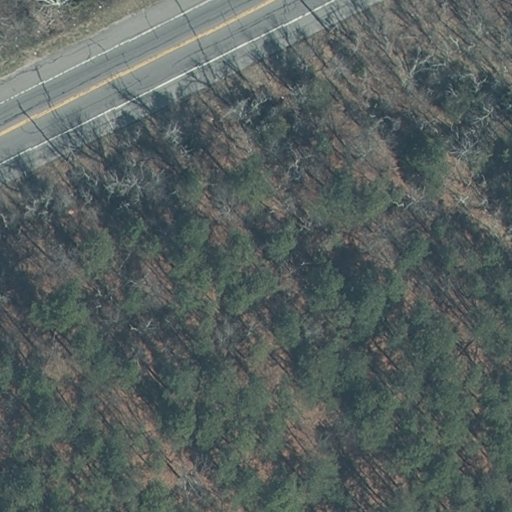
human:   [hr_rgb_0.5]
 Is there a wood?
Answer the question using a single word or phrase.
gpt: yes

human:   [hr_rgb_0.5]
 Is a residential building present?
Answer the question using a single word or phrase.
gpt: no

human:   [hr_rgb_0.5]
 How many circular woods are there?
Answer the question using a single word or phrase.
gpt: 0

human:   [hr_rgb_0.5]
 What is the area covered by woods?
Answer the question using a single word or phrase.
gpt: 6378m2

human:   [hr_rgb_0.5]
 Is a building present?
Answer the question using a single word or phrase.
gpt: no

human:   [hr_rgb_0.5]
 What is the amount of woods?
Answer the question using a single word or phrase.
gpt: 2

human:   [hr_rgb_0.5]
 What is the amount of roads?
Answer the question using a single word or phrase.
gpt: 1

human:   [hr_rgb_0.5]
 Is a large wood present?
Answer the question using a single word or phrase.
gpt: yes

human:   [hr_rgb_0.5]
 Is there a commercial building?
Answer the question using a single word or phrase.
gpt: no

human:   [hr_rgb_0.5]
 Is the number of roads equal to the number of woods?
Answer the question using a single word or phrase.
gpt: no

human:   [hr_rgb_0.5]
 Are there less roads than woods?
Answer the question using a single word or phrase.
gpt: yes

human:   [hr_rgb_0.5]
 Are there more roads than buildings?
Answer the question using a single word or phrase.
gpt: yes

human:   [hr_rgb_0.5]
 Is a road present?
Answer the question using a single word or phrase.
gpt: yes

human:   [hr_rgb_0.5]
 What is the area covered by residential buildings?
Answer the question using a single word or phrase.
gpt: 0m2

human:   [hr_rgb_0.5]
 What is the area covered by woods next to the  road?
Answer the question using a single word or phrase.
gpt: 6378m2

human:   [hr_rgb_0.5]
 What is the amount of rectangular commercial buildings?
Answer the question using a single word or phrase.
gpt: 0

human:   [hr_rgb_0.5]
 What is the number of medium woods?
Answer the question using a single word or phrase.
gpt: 0

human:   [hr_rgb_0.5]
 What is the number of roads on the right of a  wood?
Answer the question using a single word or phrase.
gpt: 1

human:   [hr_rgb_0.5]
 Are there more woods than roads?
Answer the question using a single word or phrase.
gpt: yes

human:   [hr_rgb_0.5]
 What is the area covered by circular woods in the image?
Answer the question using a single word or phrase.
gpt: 0m2

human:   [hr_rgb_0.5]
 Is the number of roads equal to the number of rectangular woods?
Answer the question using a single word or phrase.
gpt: no

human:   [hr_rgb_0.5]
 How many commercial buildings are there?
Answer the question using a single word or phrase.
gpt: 0

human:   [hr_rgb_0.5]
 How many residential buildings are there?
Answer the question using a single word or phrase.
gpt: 0

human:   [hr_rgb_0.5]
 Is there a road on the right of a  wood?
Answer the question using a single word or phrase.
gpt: yes

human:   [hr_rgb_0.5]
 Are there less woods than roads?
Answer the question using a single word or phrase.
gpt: no

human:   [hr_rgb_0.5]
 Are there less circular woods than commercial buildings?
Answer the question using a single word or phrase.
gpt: no

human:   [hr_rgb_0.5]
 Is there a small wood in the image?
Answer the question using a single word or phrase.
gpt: no

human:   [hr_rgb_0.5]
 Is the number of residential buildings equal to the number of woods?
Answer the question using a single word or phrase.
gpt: no

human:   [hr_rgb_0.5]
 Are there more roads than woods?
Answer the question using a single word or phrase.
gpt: no

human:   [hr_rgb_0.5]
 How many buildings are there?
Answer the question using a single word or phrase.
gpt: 0

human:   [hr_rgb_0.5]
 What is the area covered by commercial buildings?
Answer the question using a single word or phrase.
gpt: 0m2

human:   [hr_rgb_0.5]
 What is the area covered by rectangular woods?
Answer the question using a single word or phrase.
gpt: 6378m2

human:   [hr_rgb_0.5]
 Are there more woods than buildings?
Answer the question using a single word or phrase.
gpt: yes

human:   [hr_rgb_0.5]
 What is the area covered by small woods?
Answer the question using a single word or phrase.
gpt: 0m2

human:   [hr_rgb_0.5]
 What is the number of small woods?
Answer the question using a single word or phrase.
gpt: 0

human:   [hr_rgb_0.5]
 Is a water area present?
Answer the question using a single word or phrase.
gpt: no

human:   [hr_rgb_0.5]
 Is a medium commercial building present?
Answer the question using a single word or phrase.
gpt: no

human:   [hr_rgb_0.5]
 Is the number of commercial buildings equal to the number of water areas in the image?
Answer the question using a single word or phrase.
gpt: yes

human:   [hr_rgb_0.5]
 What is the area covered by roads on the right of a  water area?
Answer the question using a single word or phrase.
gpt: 0m2

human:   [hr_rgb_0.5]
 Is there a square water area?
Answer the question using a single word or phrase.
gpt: no

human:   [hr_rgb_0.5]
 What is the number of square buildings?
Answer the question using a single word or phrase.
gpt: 0

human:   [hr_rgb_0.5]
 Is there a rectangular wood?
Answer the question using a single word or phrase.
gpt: yes

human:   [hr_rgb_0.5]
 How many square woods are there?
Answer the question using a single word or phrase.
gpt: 0

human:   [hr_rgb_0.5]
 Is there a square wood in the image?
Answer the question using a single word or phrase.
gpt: no

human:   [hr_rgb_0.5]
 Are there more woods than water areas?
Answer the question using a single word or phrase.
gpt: yes

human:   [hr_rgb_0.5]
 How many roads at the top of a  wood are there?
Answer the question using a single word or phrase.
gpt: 1

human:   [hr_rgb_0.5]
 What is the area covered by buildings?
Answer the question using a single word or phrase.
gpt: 0m2

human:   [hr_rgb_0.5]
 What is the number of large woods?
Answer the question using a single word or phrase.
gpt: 2

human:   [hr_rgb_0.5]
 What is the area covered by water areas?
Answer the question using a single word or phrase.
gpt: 0m2

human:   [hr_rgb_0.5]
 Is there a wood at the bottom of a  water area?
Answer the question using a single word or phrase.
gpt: no

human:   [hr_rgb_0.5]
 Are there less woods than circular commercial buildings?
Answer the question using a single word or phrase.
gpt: no

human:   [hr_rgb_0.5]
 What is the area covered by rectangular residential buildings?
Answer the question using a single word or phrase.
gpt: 0m2

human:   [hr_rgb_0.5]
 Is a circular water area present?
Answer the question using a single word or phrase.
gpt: no

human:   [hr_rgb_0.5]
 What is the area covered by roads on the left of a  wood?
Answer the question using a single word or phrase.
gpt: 0m2

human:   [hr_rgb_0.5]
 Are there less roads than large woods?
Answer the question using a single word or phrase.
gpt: yes

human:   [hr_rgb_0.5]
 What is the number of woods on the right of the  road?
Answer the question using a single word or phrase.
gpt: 0

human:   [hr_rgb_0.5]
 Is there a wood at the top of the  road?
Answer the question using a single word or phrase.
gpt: no

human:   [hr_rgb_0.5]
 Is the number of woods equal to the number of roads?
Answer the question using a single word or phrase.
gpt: no

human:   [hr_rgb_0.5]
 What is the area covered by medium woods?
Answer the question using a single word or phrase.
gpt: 0m2

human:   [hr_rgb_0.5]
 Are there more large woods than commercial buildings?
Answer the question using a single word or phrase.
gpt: yes

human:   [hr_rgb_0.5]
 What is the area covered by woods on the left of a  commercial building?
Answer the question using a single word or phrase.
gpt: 0m2

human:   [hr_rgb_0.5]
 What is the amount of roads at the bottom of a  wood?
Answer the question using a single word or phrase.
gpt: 0

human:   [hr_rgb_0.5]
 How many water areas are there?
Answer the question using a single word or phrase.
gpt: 0

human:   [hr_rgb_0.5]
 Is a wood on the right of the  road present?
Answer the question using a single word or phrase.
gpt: no